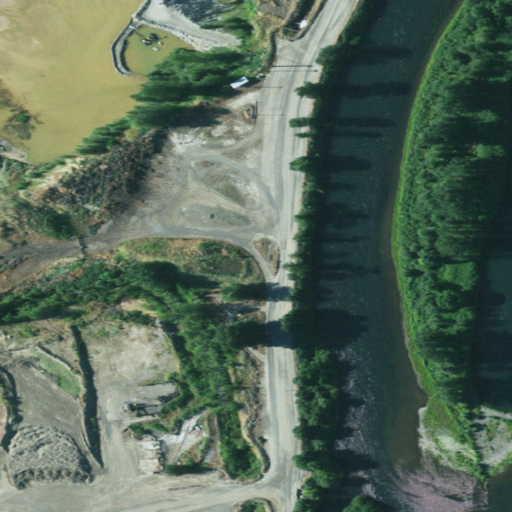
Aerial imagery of bar in Oregon named Two Sisters Bar containing open water, pasture, barren land, herbaceous wetlands, cultivated crops, grassland, woody wetlands, medium intensity development, low intensity development, and shrub